Aerial crown-view tile of a tropical tree (Barro Colorado Island, Panama), acquired 20250512:
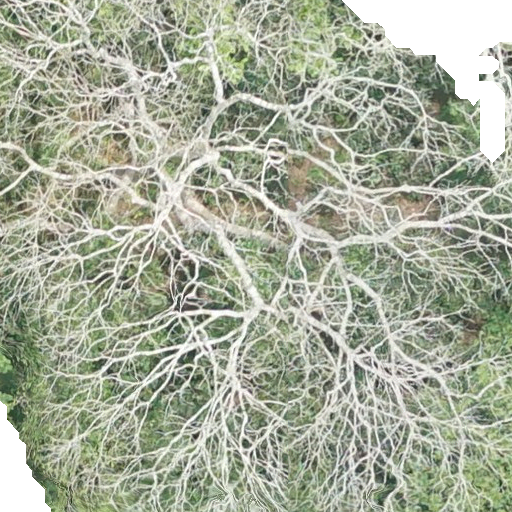
Species: Dipteryx oleifera
GBIF accepted scientific name: Dipteryx oleifera
Crown area: 643.011 m²